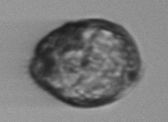
Label: Margalefidinium